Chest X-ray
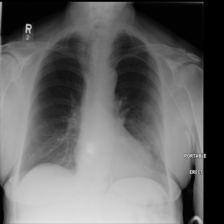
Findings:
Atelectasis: negative
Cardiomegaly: negative
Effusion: negative
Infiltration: negative
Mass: negative
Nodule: negative
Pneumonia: negative
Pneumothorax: negative
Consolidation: negative
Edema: negative
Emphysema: negative
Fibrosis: negative
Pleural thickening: negative
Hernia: negative